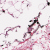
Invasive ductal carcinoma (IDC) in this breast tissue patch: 0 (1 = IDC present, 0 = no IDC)